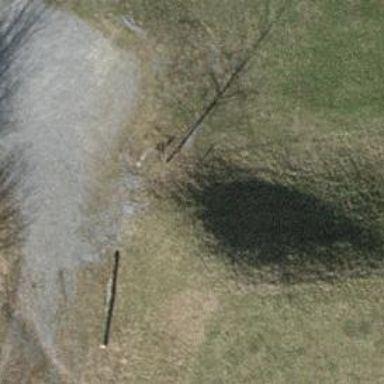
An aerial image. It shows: Brown bench in the vicinity.